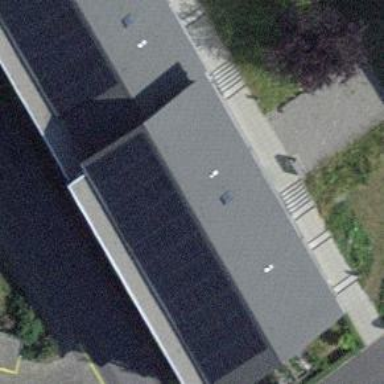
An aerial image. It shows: Solar power generator.